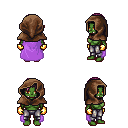
a pixel art fantasy rpg character, female body template, orc, green skin, lavender cape, metal pants, pink long bangs hairstyle, cloth hood, gold gloves, four views (front, back, left, right), 2x2 character sprite sheet, small pixel art, hard edges, no anti-aliasing